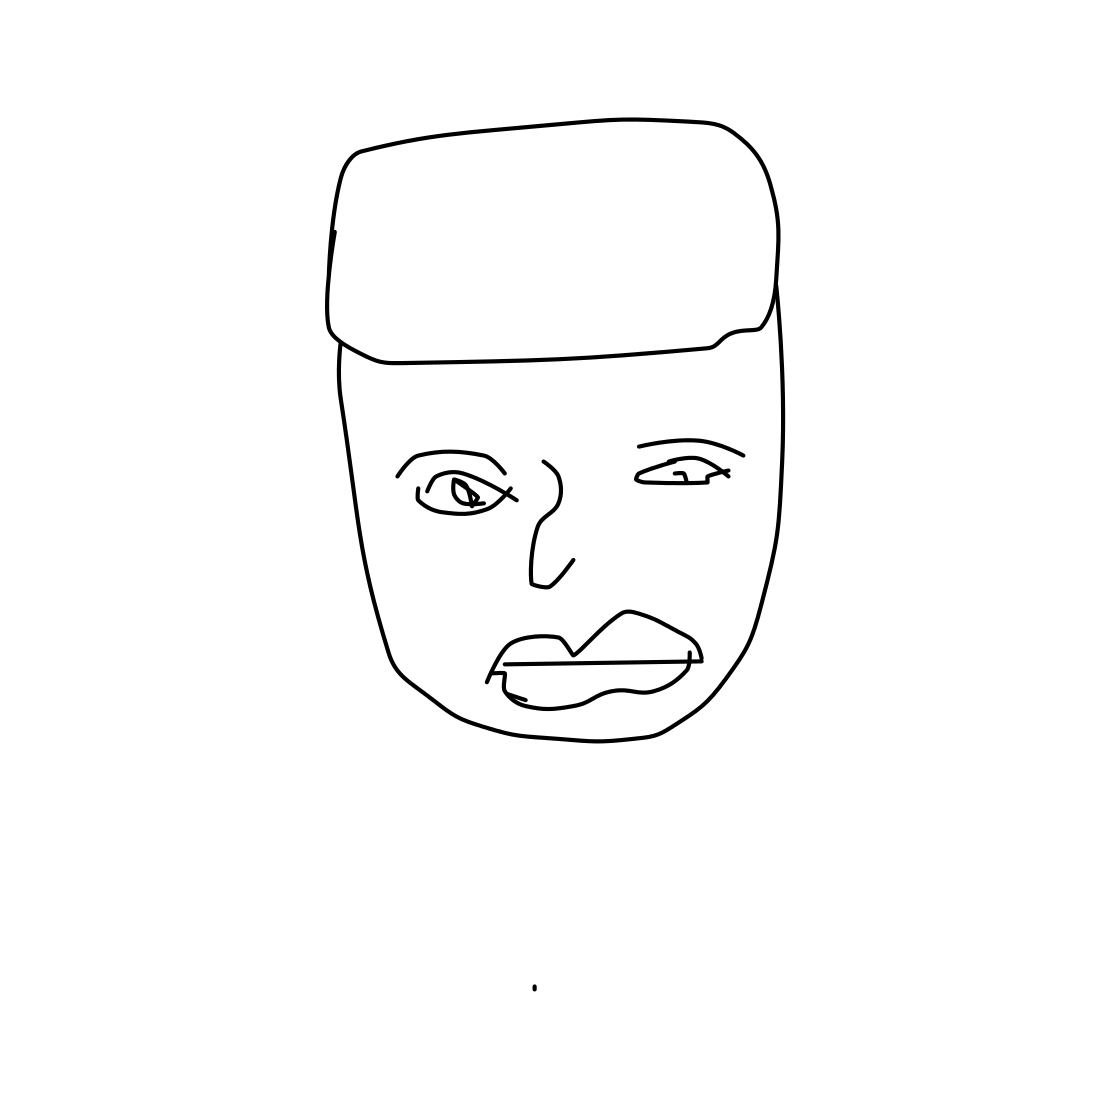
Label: head